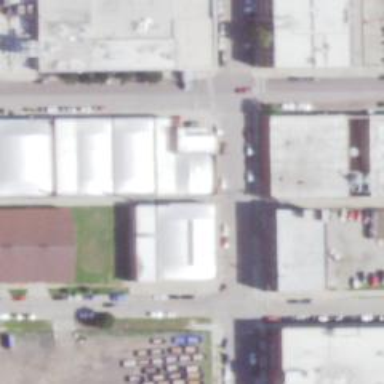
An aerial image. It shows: Alley classified as service road.